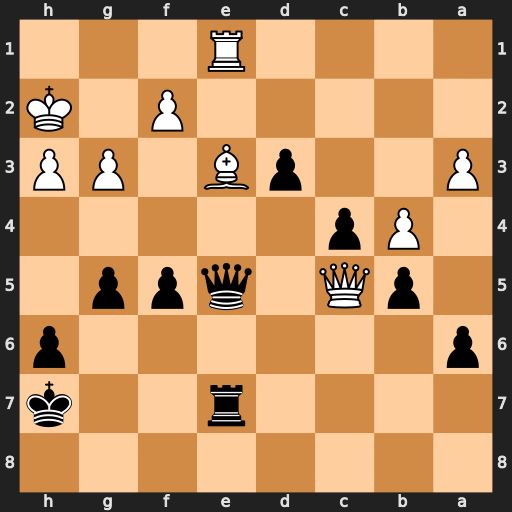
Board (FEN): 8/4r2k/p6p/1pQ1qpp1/1Pp5/P2pB1PP/5P1K/4R3
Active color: b
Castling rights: -
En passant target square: -
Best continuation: Qxc5 bxc5 c3